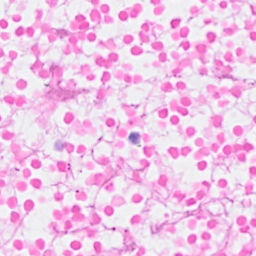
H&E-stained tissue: Breast